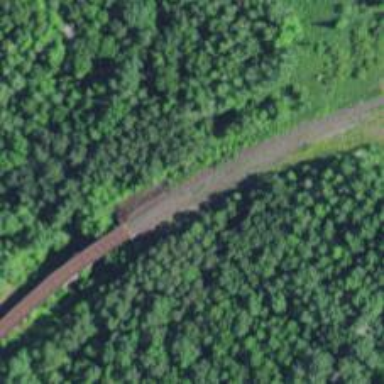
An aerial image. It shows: Disused railway with one track.